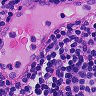
Metastatic tissue present: no